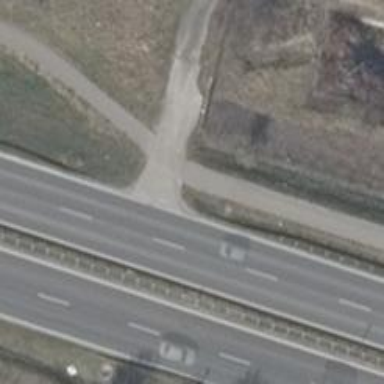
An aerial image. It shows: Asphalt road designated as primary highway with lane markings.